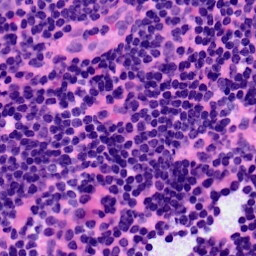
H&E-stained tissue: LymphNode